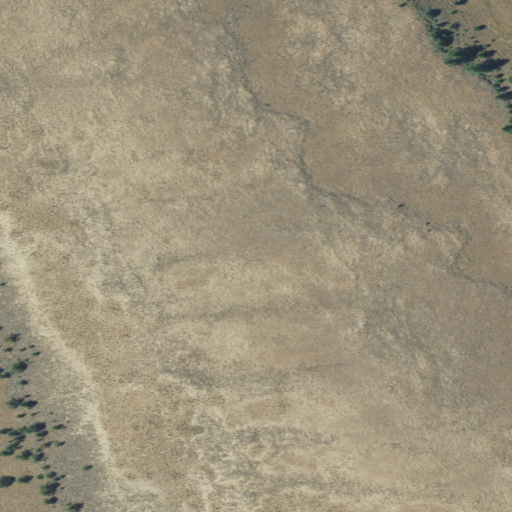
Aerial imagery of plain(s) in Oregon named Hog Flat containing shrub, grassland, and evergreen forest